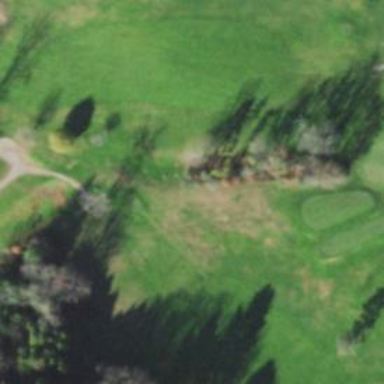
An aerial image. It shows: Golf tee.